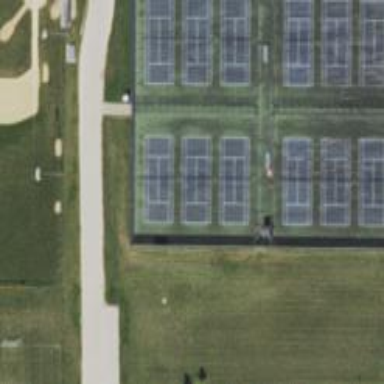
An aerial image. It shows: Leisure park with tennis court.